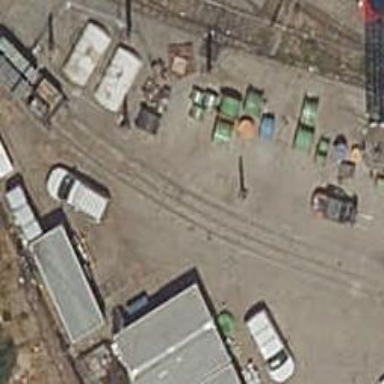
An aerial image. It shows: Yard with electrified contact line.